【题型】填空题　【知识点】平面几何　【难度】easy
如图\textcircled{1}，点 $P$ 在线段 $MN$ 上，若满足 $NP^2 = MP \cdot MN$ $\langle \text{即 } \frac{NP}{MN} = \frac{\sqrt{5} - 1}{2} \rangle$，则称点 $P$ 为线段 $MN$ 的黄金分割点，如图\textcircled{2},每条线段都有两个黄金分割点。已知点 $C$、$D$ 都是线段 $AB$ 的黄金分割点，若 $AB = 8 + 4\sqrt{5}$，则 $CD$ 的长是 \_\_\_\_\_\_。

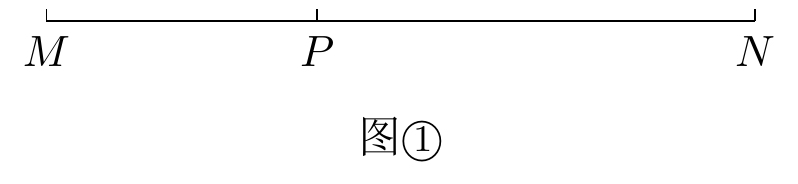
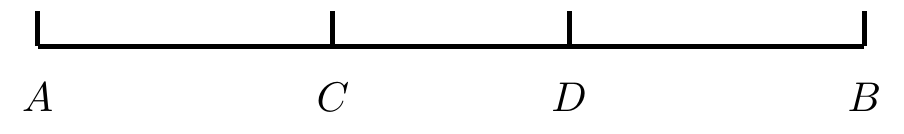
【解答】
解：已知点 $P$ 为线段 $MN$ 的黄金分割点，则
$NP^2 = MP \cdot MN$
$\langle \text{即 } \frac{NP}{MN} = \frac{\sqrt{5} - 1}{2} \rangle$，

$\because$ 点 $C, D$ 都是线段 $AB$ 的黄金分割点，

$\therefore \frac{CB}{AB} = \frac{AD}{AB} = \frac{\sqrt{5}-1}{2}$
且
$AB = 8 + 4\sqrt{5}$，

$\therefore CB = AD = \frac{\sqrt{5}-1}{2} AB = \frac{\sqrt{5}-1}{2} \times (8 + 4\sqrt{5}) = 2\sqrt{5} + 6$，

$\therefore AC = AB - BC = 8 + 4\sqrt{5} - (2\sqrt{5} + 6) = 2 + 2\sqrt{5}$，

$\therefore CD = AD - AC = 2\sqrt{5} + 6 - (2 + 2\sqrt{5}) = 4$，

故答案为：$4$。